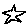
Label: star